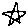
Label: star